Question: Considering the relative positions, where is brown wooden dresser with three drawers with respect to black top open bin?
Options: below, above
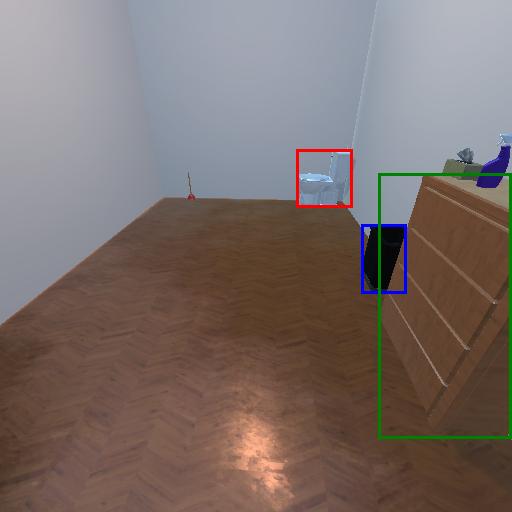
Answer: below